Question: I recently <URL>' which provides the "fill". A reproducible example here:
'''
require('ggplot2')
values <- rnorm(n = 10, mean = 1, sd = 0.5) + c(1:10)
df <- data.frame(id = rep(c('hq', 'lq'), each = 5),
values = values,
period = rep(c(1:5), 2))
plot <-
ggplot(df, aes(x = period,
y = values,
group = id,
shape = id,
color = id)) +
geom_line(color = 'gray40') +
geom_point(color = 'gray24',
size = 4) +
geom_point(size = 3) +
guides(shape = guide_legend(override.aes = list(size = 5))) +
scale_color_manual(values = c('lightskyblue1', 'lightpink'),
labels = c('HQ', 'LQ')) +
scale_shape_manual(values = c(15, 17, 0, 2),
labels = c('HQ', 'LQ')) +
theme_bw()
'''
Because I would like the legend symbols to be larger than the plot symbols, I've used 'override.aes()'. However, this means that the "borders" I've created do not appear in the legend:

Is there some way to give multiple 'size' arguments to 'override.aes()' so that the layering I've used in the plot is left intact in the legend (i.e. the legend symbols also contain the "borders")?
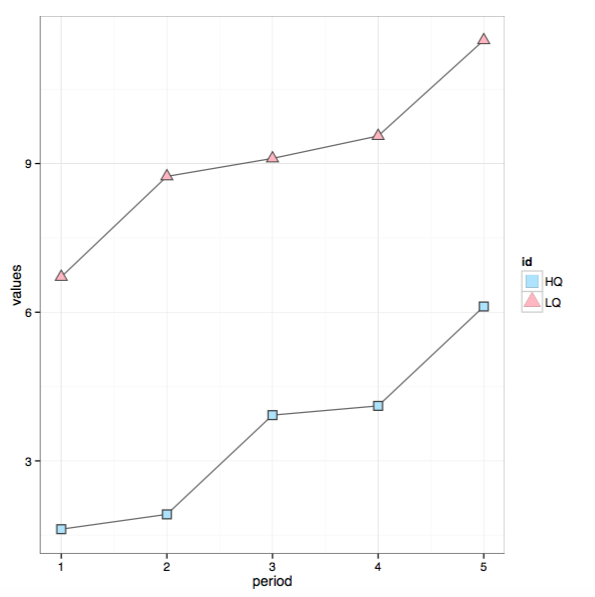
Answer: You can do this with a single call to 'geom_point' if you use a point-marker with both a border and a fill (pch values from 21 through 25; see '?pch'). Then, you can set the size of the legend markers with 'override.aes' and the borders and fill will always appear correctly. For example:
'''
ggplot(dat, aes(x = period,
y = values,
group = id,
shape = id,
fill=id)) +
geom_line(color = 'gray40') +
geom_point(size=4) +
guides(shape = guide_legend(override.aes = list(size = 5))) +
scale_fill_manual(values = c('lightskyblue1', 'lightpink'),
labels = c('HQ', 'LQ')) +
scale_shape_manual(values = c(22,24), # These are the marker shapes
labels = c('HQ', 'LQ')) +
theme_bw()
'''
This results in a black border for the point markers (the default value, but you can change it) and the fill colour you specify.

In response to your comment, here's how to get the black border on the legend markers without any other changes to your original code:
'''
guides(shape = guide_legend(override.aes =
list(size = 5, shape=c(22,24),
colour="black",
fill=c('lightskyblue1', 'lightpink')))) +
'''